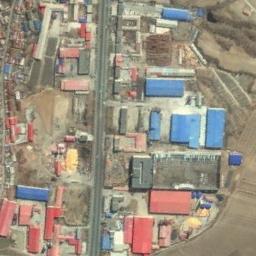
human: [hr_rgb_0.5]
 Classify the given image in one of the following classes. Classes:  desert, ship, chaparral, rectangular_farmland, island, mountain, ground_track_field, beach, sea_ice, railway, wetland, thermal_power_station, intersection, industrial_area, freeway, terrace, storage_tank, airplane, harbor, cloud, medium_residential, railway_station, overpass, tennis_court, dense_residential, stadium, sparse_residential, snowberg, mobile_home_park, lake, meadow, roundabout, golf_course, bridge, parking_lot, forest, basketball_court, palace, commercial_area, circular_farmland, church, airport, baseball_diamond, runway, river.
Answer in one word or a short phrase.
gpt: industrial_area